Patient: sex F, age 58
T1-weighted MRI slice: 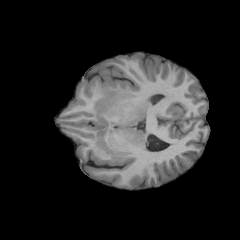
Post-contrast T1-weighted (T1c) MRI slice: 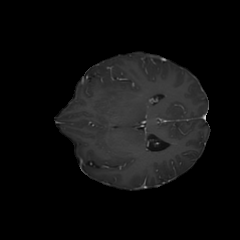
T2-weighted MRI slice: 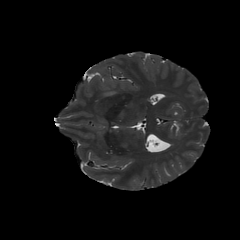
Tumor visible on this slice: yes
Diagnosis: Glioblastoma, IDH-wildtype
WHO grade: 4